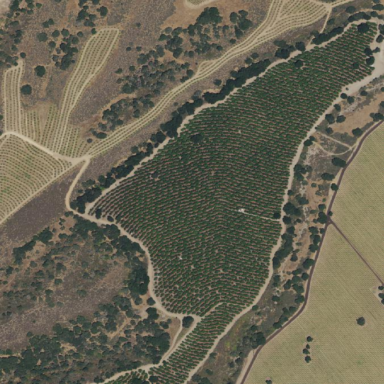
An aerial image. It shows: Orchard.